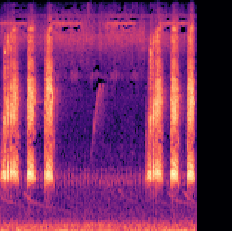
Sound class: Frog